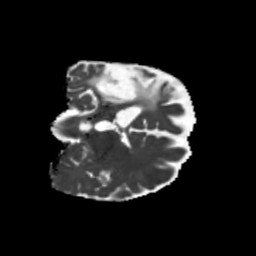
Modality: MD
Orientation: coronal
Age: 56
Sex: female
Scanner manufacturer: siemens
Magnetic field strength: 3 T
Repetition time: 5.25 s
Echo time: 0.08 s